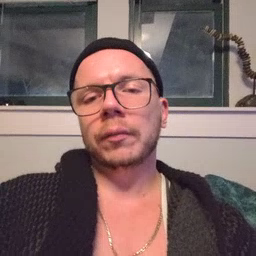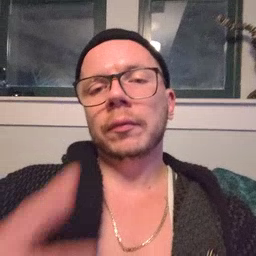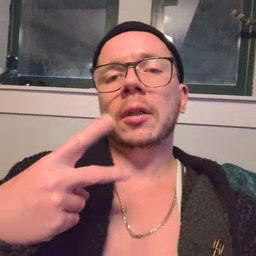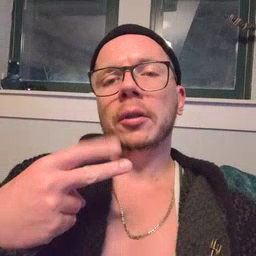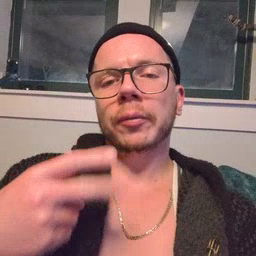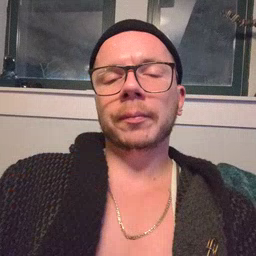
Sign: scissors